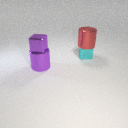
large purple metal cylinder below small purple metal cube